Interaction volume radius: 10 \u00c5
Interaction volume height: 25 \u00c5
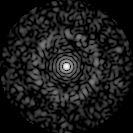
Disorder parameter: 0.8492